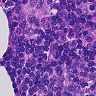
Metastatic tissue present: no